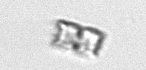
Label: Bacillariophyceae_morphotype1